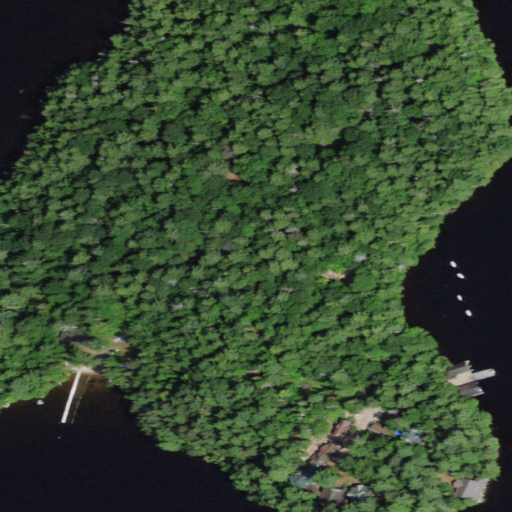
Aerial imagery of island in New York named Eagle Island containing evergreen forest, open water, herbaceous wetlands, open development, low intensity development, and grassland